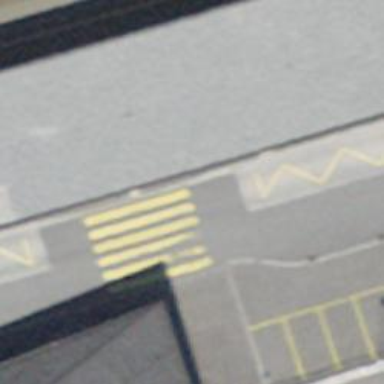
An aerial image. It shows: Bus stop with shelter.